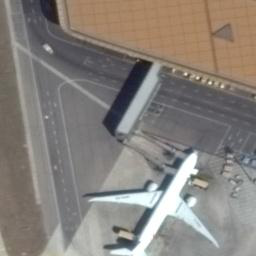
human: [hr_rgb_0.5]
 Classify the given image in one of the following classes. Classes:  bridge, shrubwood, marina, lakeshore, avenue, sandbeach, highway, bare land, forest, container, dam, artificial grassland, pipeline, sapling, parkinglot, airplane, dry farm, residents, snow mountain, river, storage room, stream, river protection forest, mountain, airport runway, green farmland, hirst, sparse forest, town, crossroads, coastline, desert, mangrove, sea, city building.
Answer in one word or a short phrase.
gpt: airplane